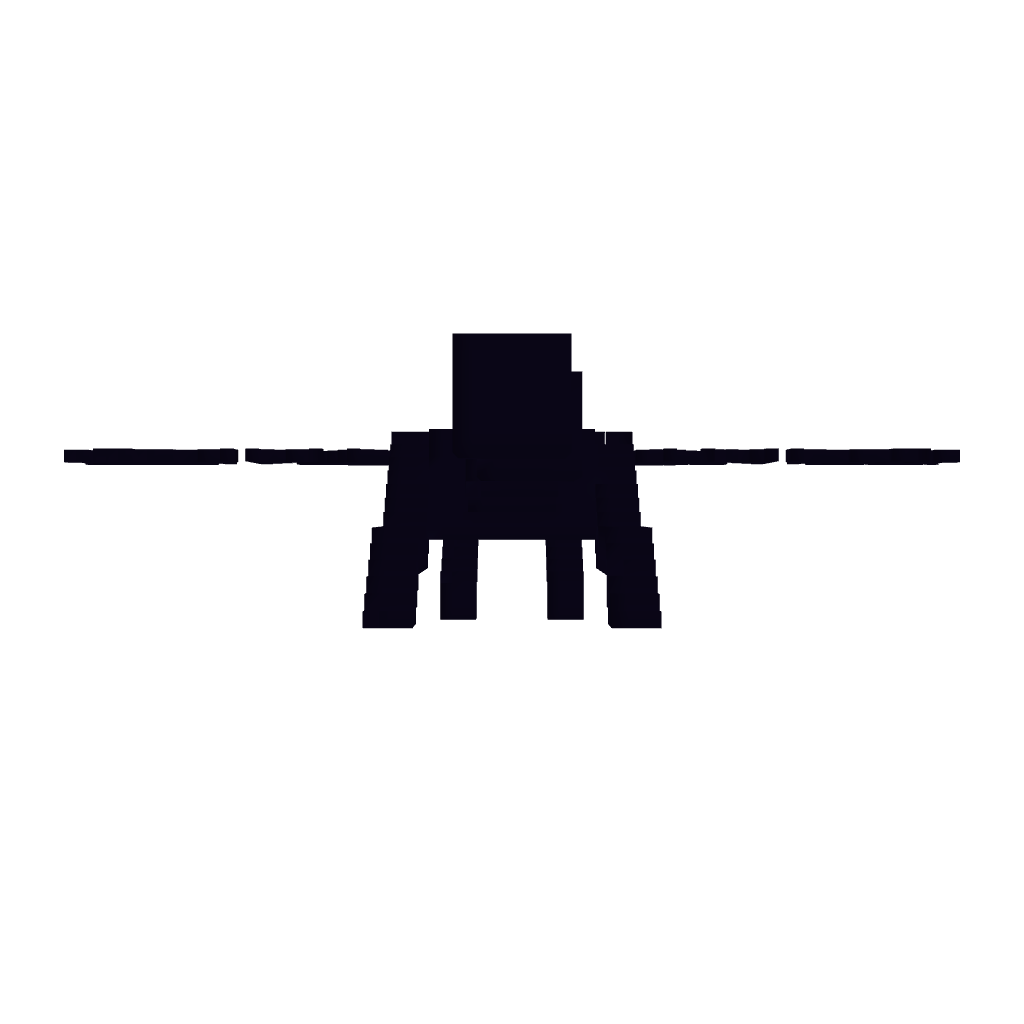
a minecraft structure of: Big Enderdragon Parkour